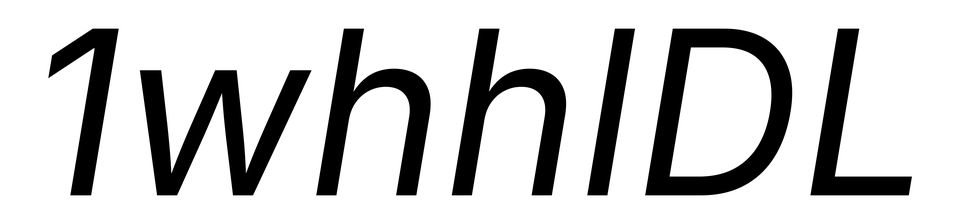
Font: Inter-Italic_Italic